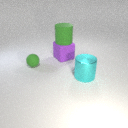
large purple rubber cube behind large cyan metal cylinder